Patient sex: M
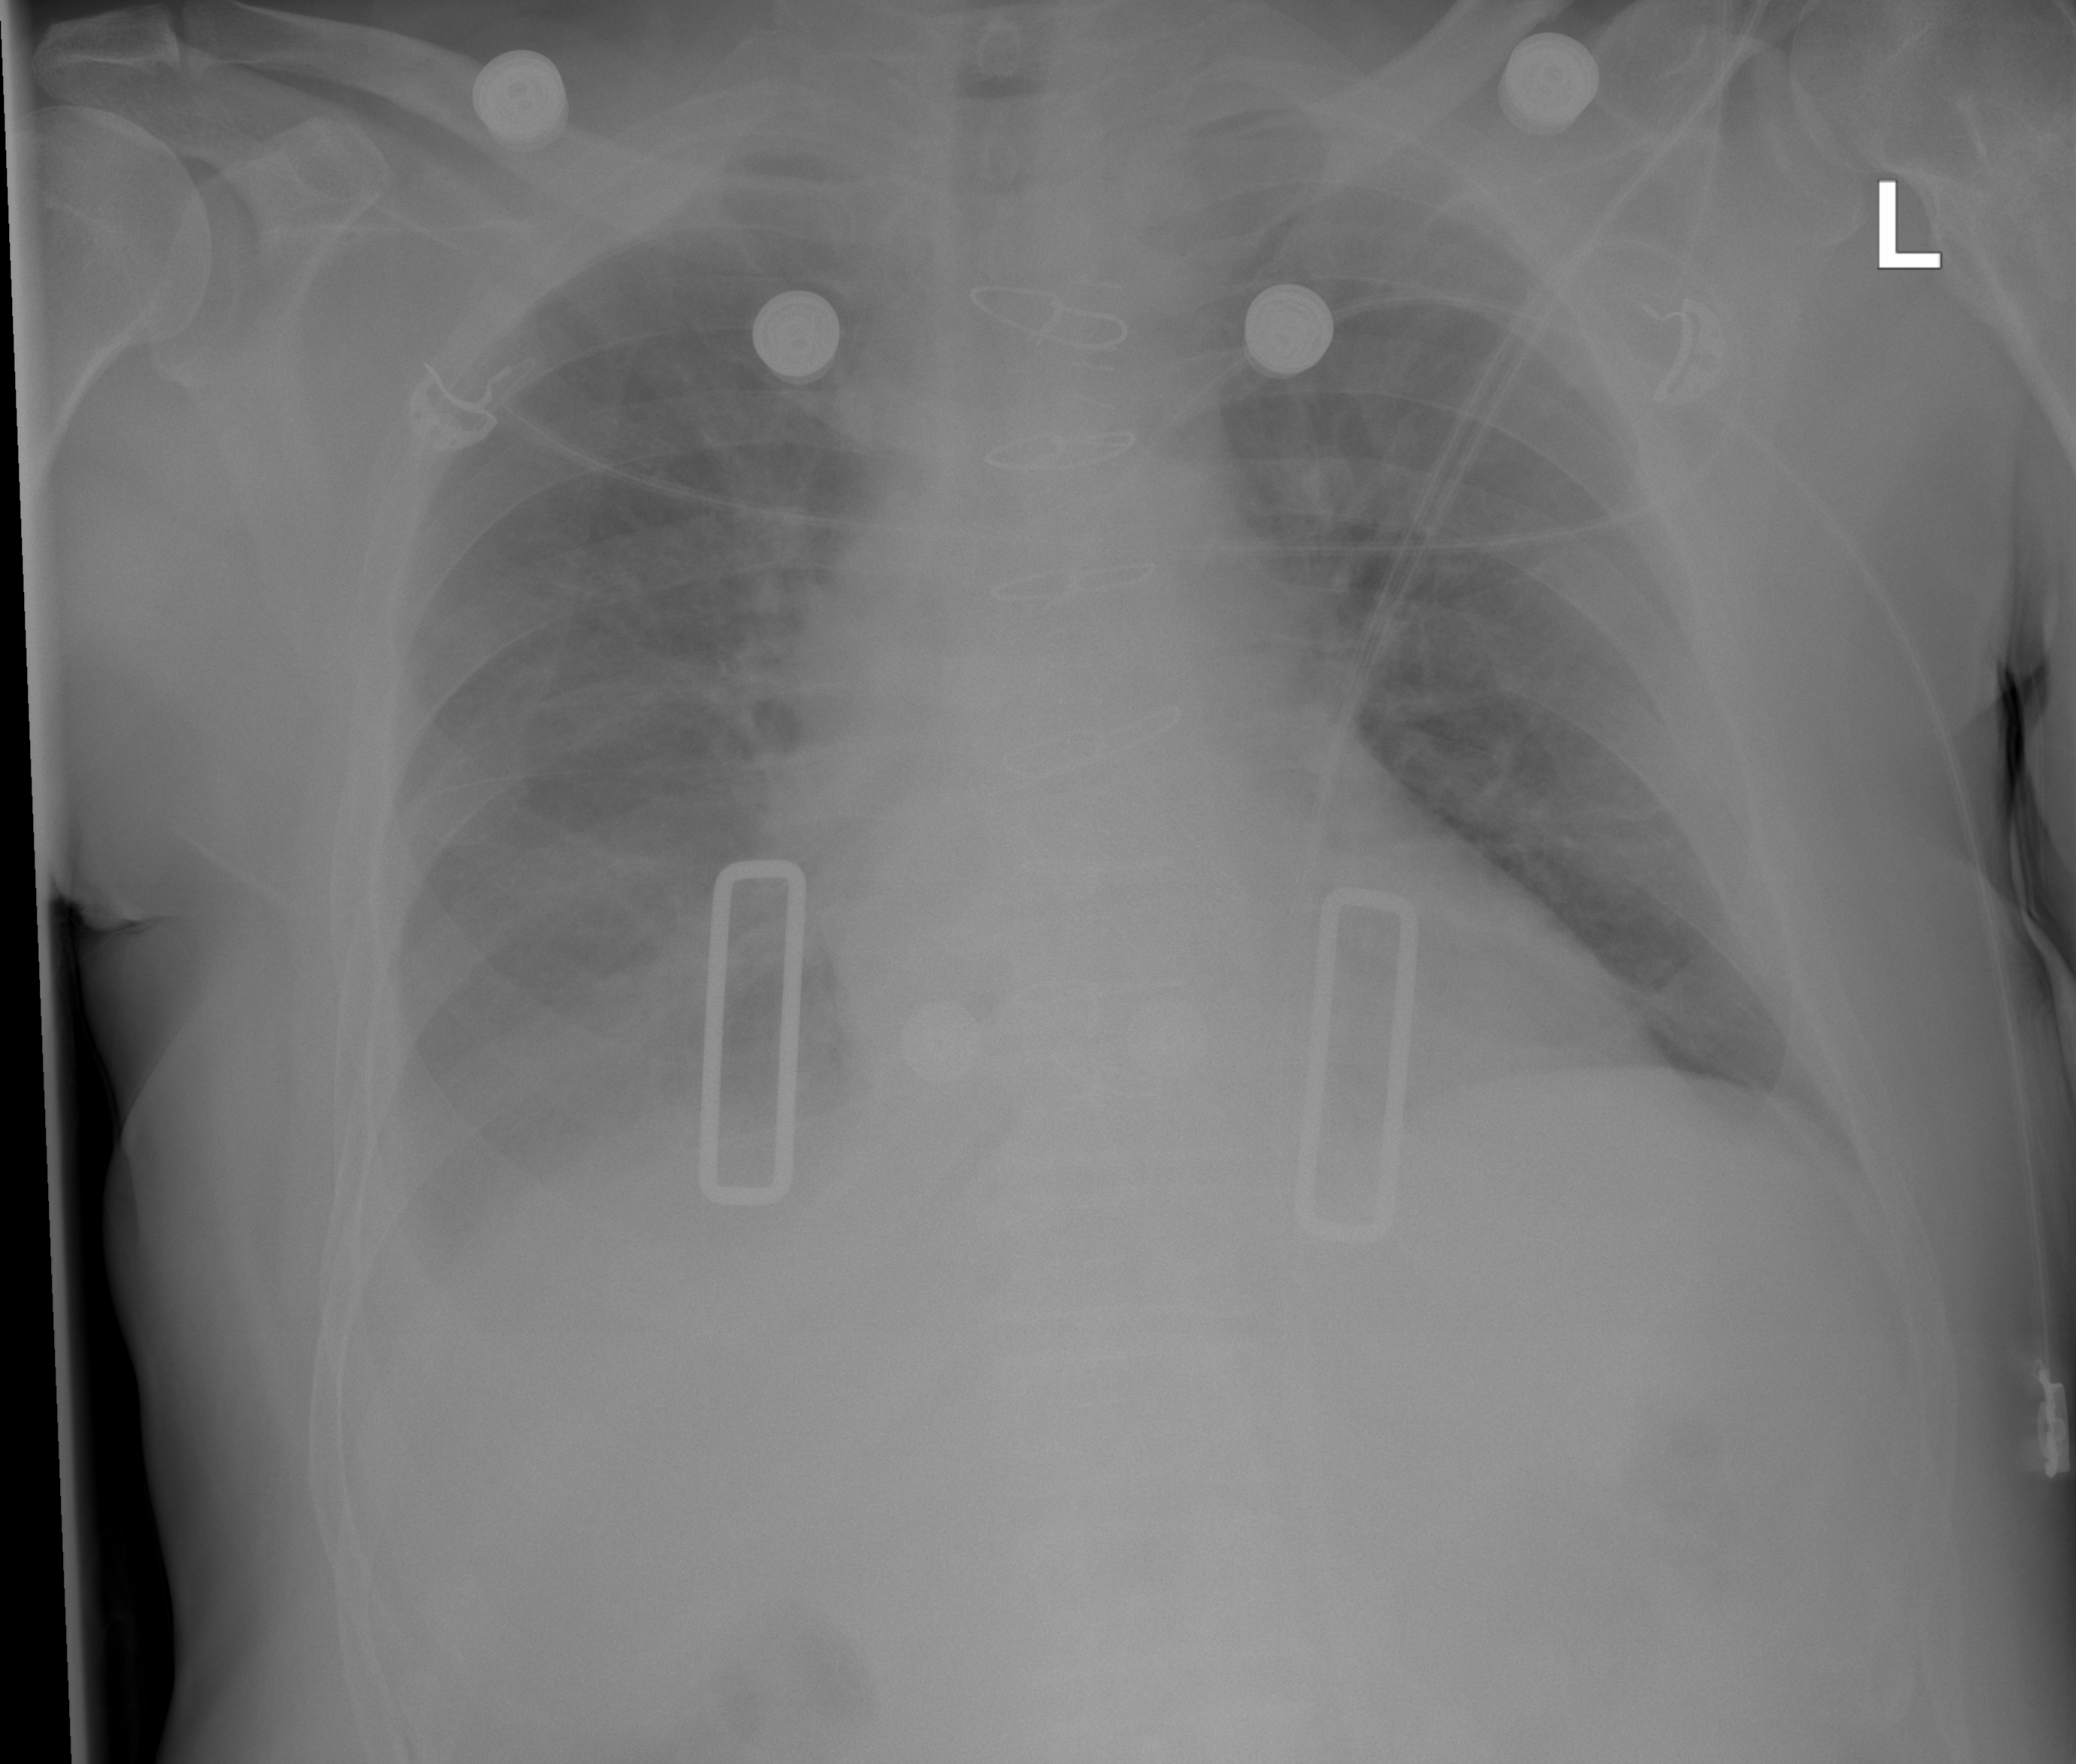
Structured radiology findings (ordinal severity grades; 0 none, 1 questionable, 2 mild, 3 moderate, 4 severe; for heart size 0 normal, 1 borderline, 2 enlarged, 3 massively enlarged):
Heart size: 2
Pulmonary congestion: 0
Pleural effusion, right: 2
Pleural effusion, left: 0
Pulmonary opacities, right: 0
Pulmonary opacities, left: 0
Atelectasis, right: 2
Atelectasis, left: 0